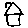
Label: house